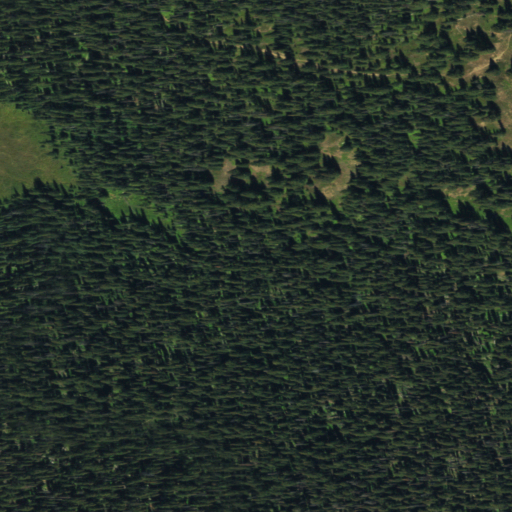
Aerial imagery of gap in Colorado named Swampy Pass containing evergreen forest, woody wetlands, and deciduous forest